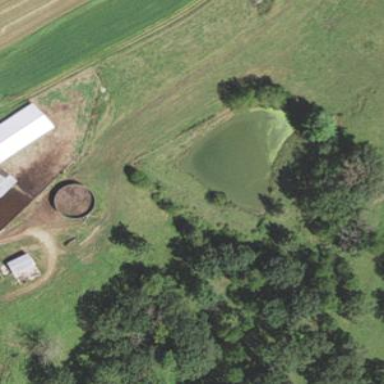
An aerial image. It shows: Serene pond surrounded by nature.